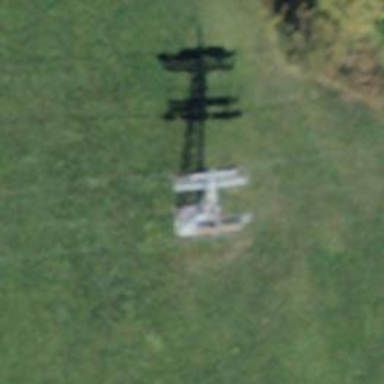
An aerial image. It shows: Pylon used for aerialway.